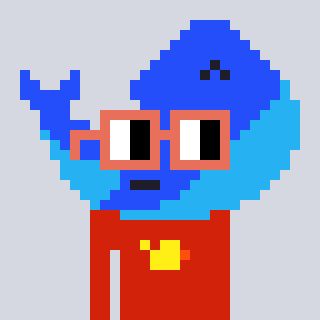
a pixel art character with square orange glasses, a whale-shaped head and a red-colored body on a cool background